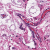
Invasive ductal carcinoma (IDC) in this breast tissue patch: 0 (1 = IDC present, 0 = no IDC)